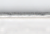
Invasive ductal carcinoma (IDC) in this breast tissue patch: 0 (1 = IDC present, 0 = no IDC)